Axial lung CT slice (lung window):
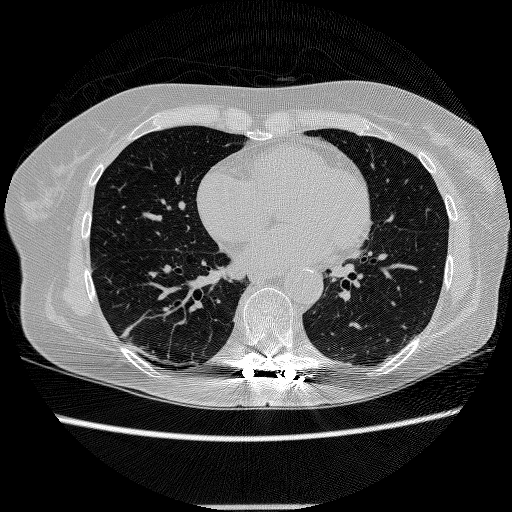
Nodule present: no